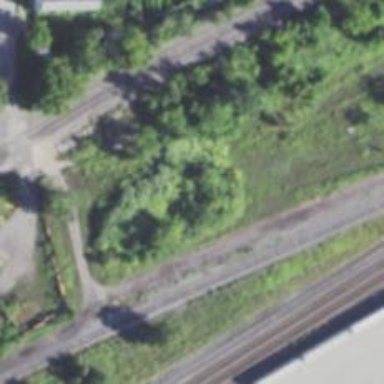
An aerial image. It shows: Abandoned railway.